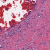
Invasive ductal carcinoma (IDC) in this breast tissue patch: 1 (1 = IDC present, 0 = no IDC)